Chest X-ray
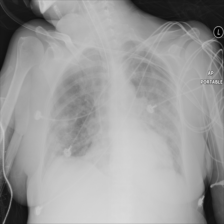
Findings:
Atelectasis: negative
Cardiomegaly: negative
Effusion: negative
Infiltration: positive
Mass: negative
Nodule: negative
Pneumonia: negative
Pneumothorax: negative
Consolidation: negative
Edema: negative
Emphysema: negative
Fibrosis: negative
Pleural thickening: negative
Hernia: negative